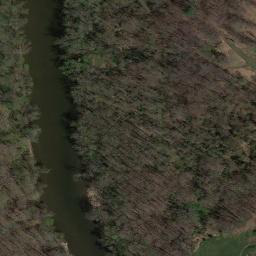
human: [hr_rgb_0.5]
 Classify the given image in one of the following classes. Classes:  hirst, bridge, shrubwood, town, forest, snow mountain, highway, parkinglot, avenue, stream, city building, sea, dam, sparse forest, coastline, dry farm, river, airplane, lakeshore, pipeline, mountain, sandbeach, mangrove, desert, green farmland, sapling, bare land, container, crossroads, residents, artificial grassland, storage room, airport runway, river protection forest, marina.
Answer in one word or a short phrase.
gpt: river